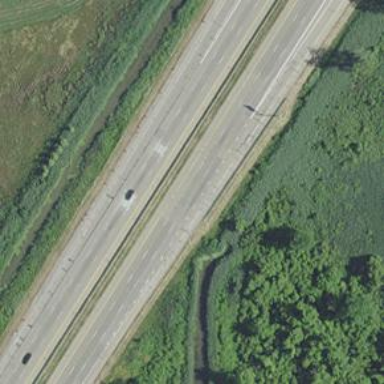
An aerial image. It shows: Motorway junction.